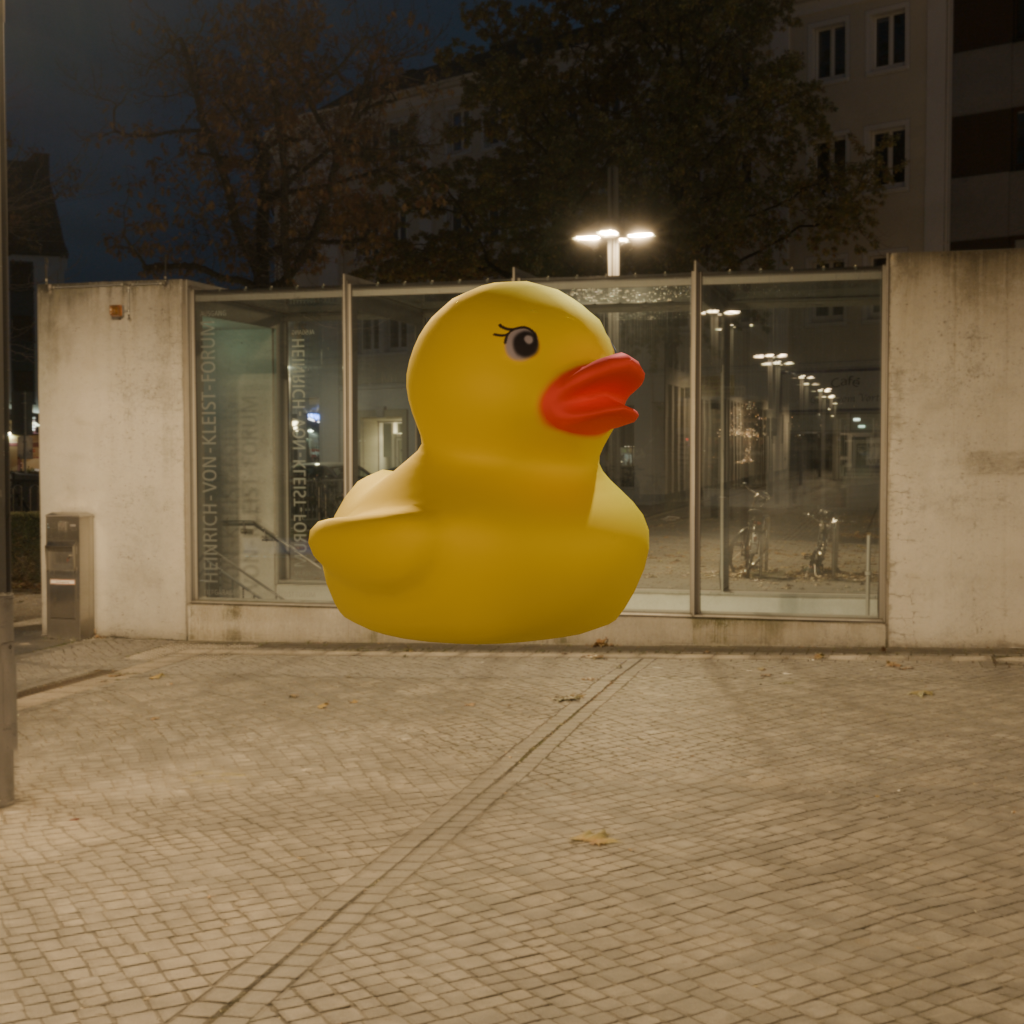
an image of a yellow rubber duck seen from <front_right> in a city square with illuminated trees at night.